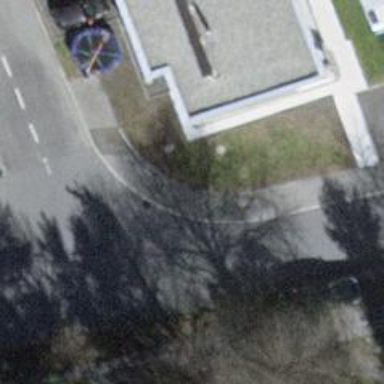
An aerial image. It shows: Bus stop with platform for public transport.